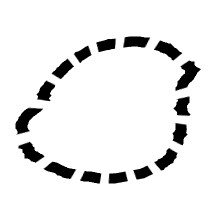
Shape: circle